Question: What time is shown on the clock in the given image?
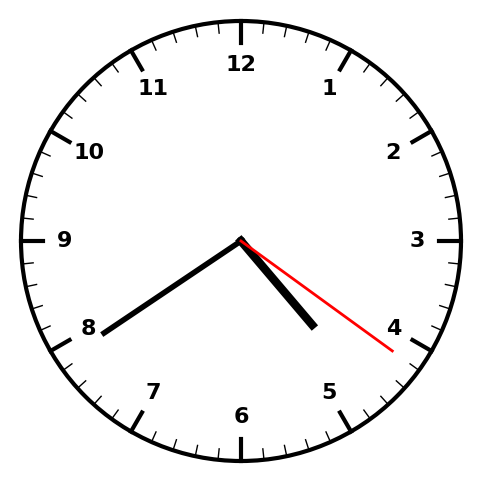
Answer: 04:39:21